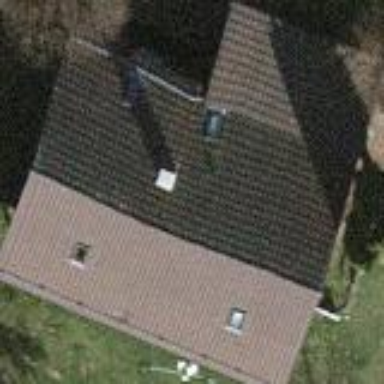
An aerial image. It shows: Simple and straightforward house.